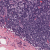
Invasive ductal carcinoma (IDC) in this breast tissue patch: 0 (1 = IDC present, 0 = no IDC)